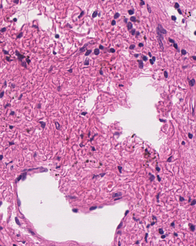
Tumor epithelial tissue: no
Tumor-associated stroma tissue: yes
Normal tissue: no